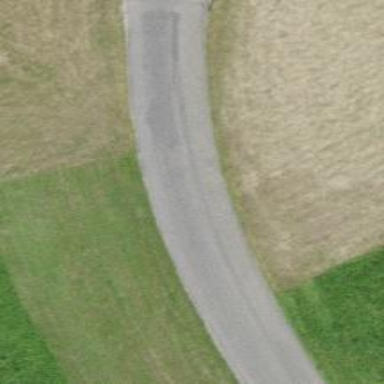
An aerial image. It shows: Unclassified road with asphalt surface.